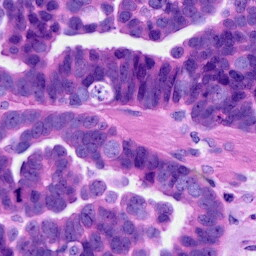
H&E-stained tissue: Ovarian